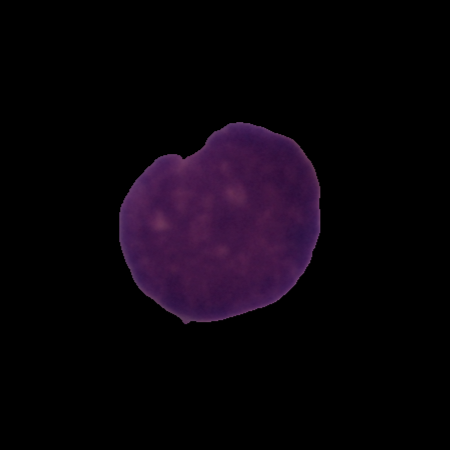
Label: cancer